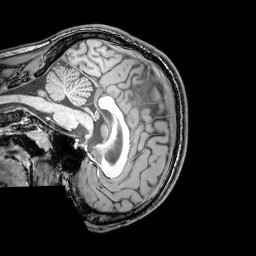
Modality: T1w
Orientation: sagittal
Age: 22
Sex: male
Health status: healthy
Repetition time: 0.081 s
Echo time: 0.037 s